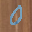
Label: 0